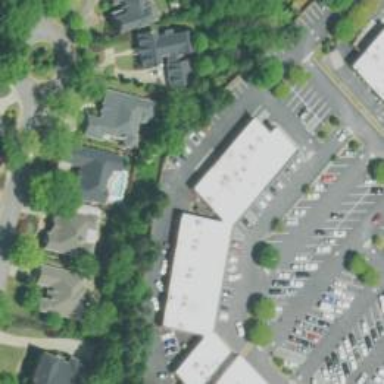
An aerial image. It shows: Veterinary facility.